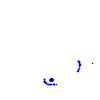
Particle: proton